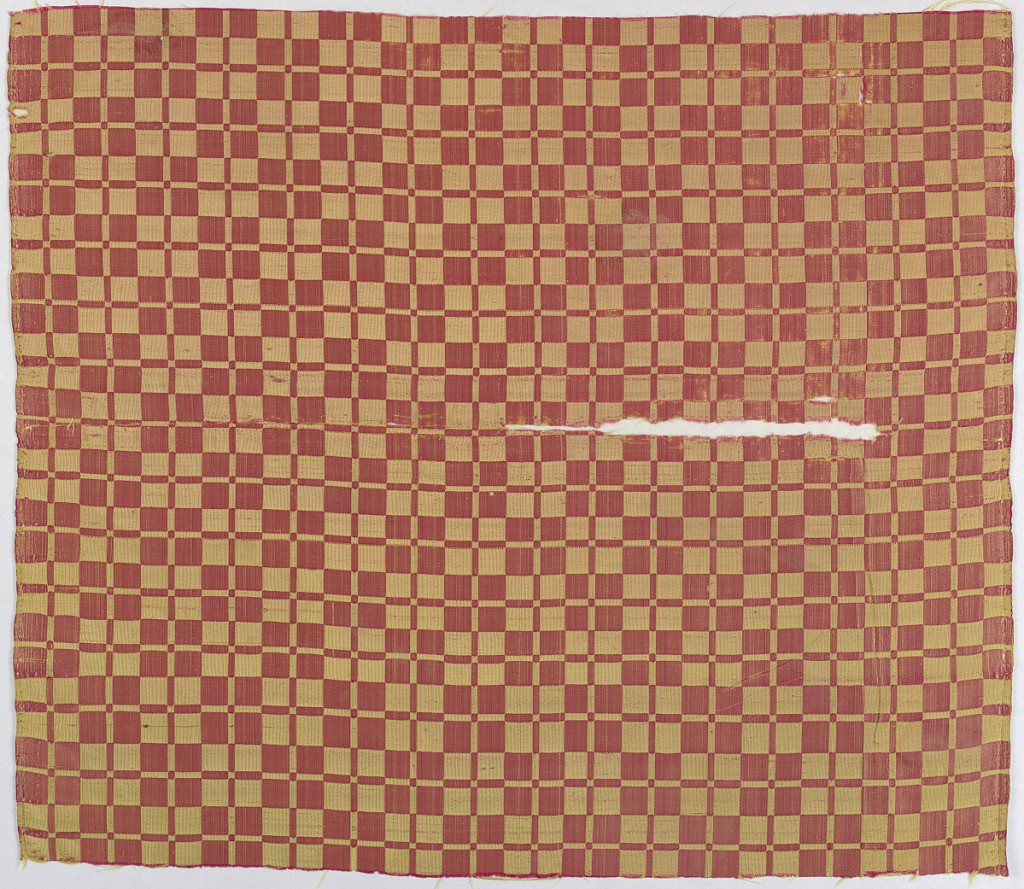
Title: Fragment
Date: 17th century
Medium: silk Technique: plain weave, alternately warp-faced and weft-faced
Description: Checkerboard pattern in dark pink and yellow.